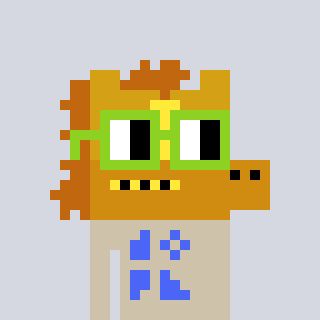
a pixel art character with square light green glasses, a yellow horse-shaped head and a bege-colored body on a cool background